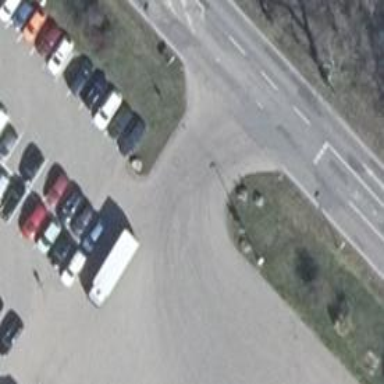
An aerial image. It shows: Parking aisle designated as service road.